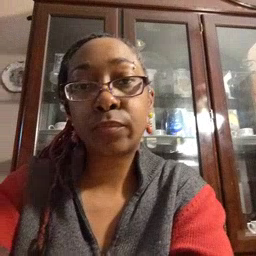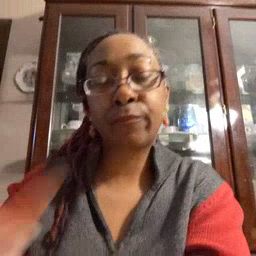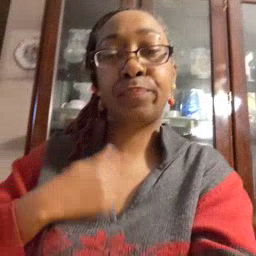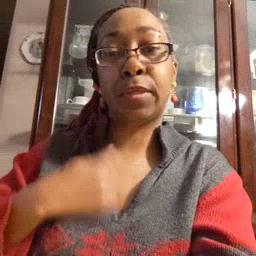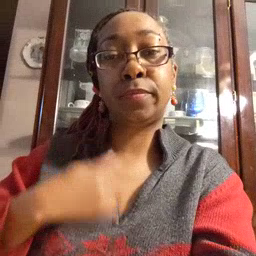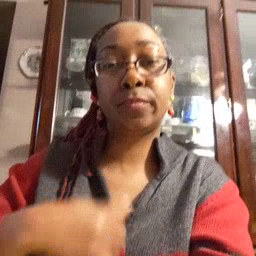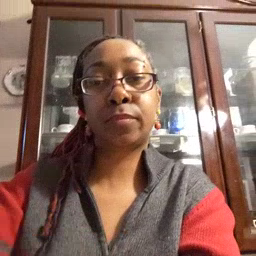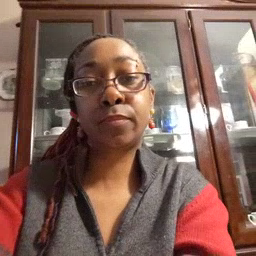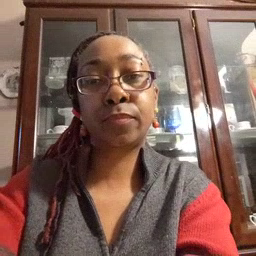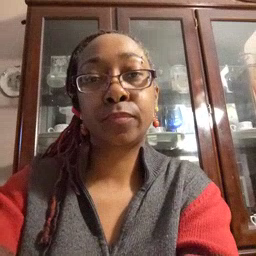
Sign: bath